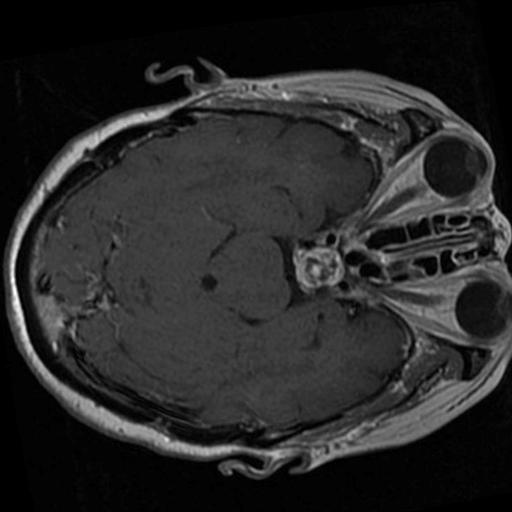
Label: brain_tumor